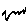
Label: zigzag